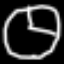
Label: clock